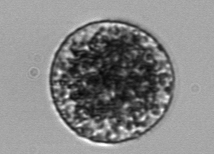
Label: Vicicitus_globosus